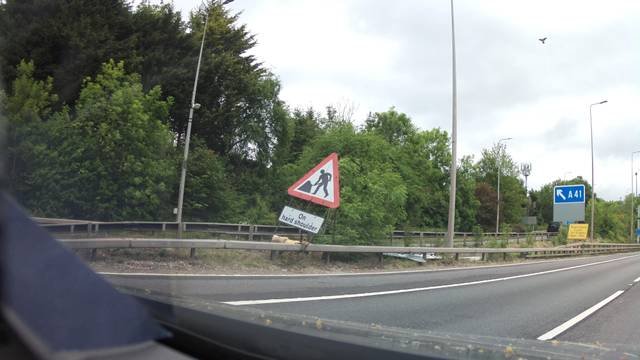
Region: United Kingdom
Coordinates: 52.404, -1.753